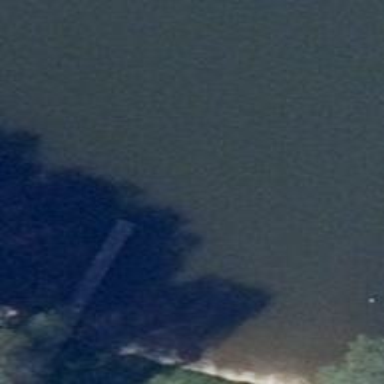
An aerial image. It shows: Man-made pier.